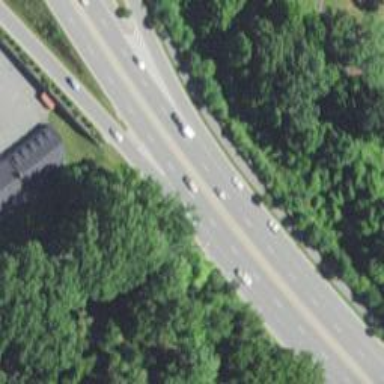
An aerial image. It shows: This image shows trunk highway that functions as expressway.